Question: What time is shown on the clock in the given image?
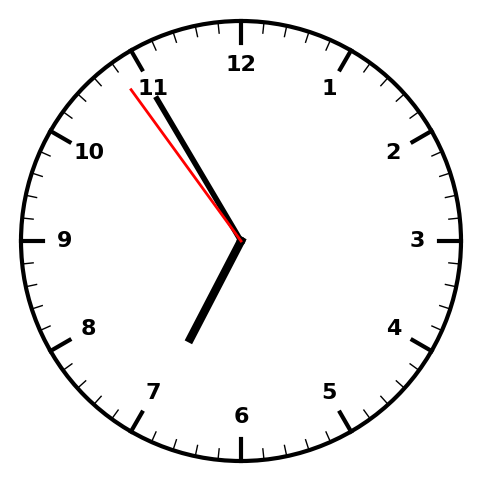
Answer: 06:54:54